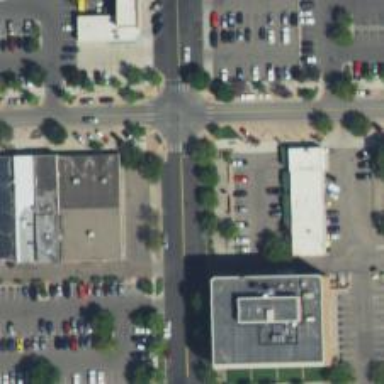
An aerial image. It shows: Parking space is available.